Question: What animal is in the replay?
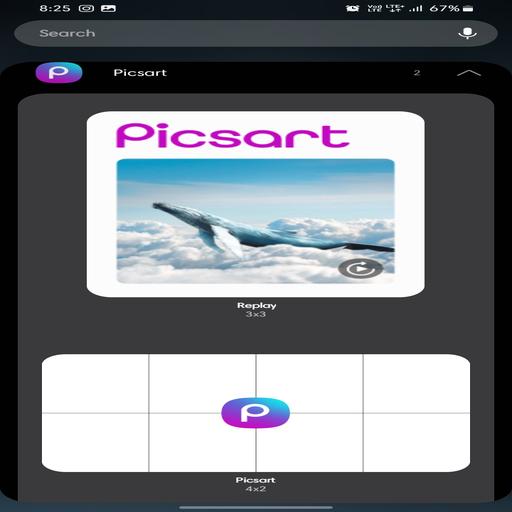
Answer: Whale